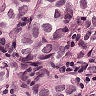
Metastatic tissue present: yes